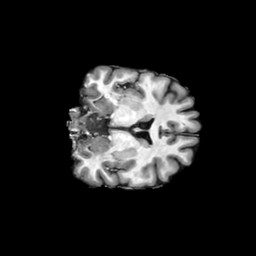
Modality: T1w
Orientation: coronal
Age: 39
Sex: male
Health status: ill